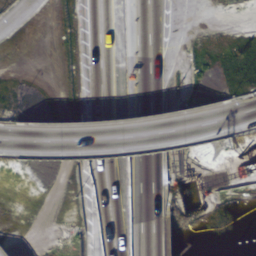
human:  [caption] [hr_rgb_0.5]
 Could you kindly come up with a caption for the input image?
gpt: An overpass with a road go across another two roads diagonally with some plants beside the roads .

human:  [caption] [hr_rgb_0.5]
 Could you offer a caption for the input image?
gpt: A road go across another two diagonally with some cars on the roads .

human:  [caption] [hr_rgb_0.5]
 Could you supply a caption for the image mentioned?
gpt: An overpass with a road go across another two roads diagonally .

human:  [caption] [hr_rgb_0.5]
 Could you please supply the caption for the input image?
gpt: An overpass with a road go across another two roads diagonally with some cars on the roads .

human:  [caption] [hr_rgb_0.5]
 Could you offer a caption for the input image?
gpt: A road go across another two roads with some cars on the roads .